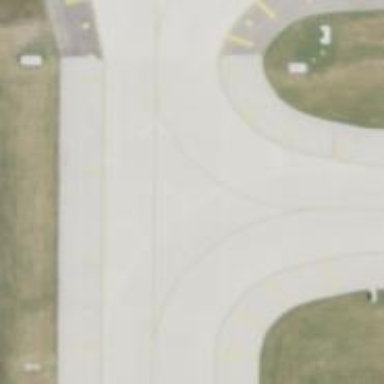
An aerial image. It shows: View of taxiway at the airport.